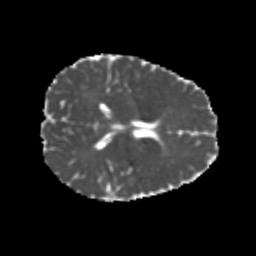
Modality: MD
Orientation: axial
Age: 24
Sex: male
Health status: healthy
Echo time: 0.074 s